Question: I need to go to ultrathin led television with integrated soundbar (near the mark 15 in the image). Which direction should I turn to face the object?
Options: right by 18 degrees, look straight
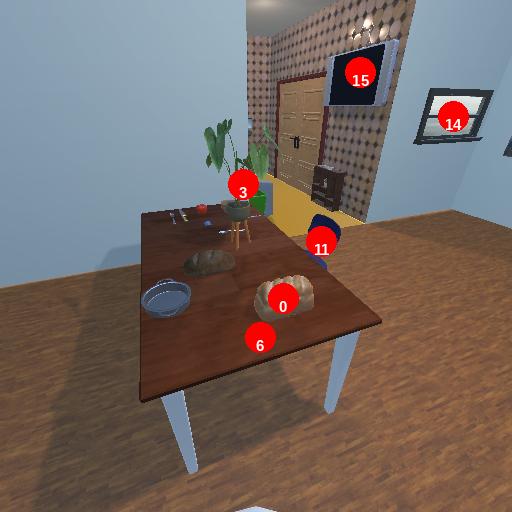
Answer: right by 18 degrees